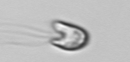
Label: flagellate_morphotype1